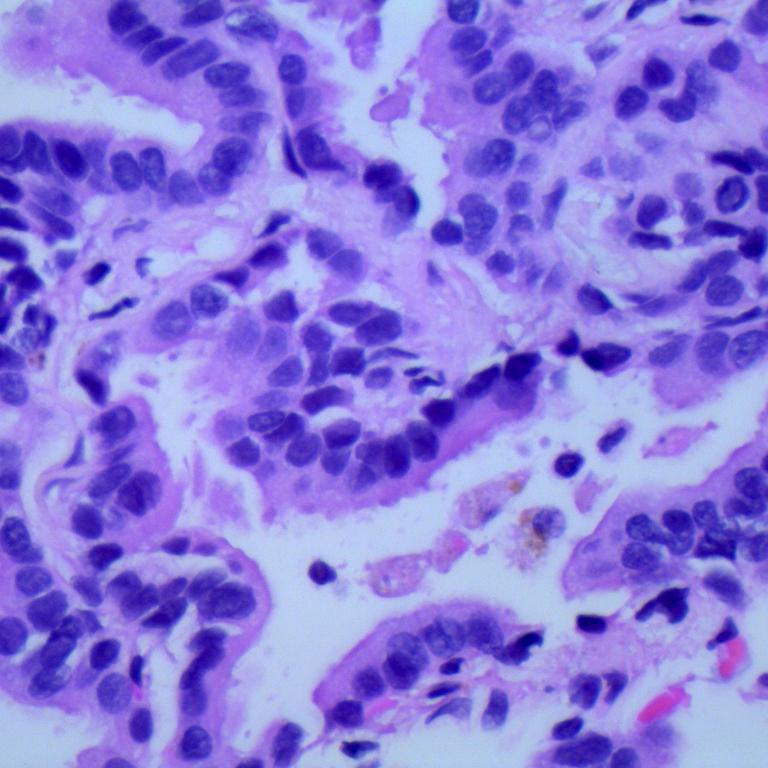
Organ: lung
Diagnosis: adenocarcinomas